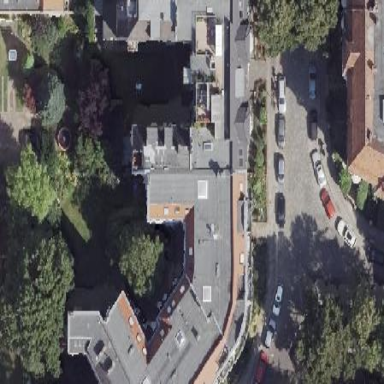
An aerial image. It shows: Apartment building with double saltbox roof shape.